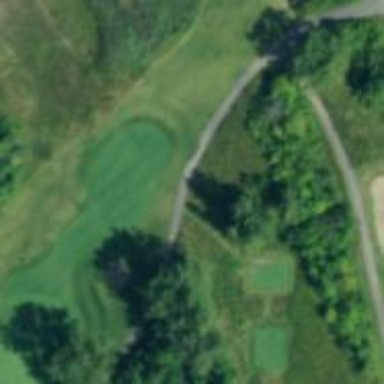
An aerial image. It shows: Golf fairway in the image.